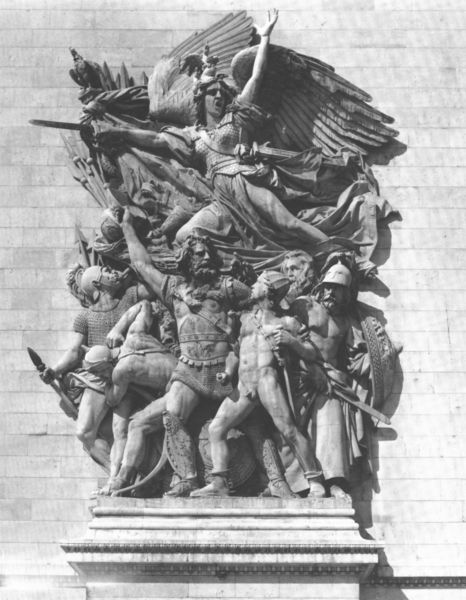
Titel: Der Aufbruch der Freiwilligen 1792
Künstler: Francois Rude
Standort: Paris, Arc de Triomphe de l’Etoile (EU - F - Ile-de-France)
Schlagwörter: adler, akt, feder, flügel, kampf, mann, nackt, nackter, frau, männer, schwarz, gebäude, tuch, haube, bart, architektur, sockel, stein, engel, skulptur, statue, relief, fassade, schuhe, mauer, figuren, krieg, schlacht, sturm, lanze, soldaten, plinthe, podest, muskulös, schild, panzer, stürmen, denkmal, schwert, waffen, helm, göttin, anführer, ruf, rüstung, sieg, rom, kapitell, fries, helme, sandale, harnisch, dynamisch, krieger, lanzen, speer, aufbruch, basis, kriegerisch, tunika, schrei, athene, pfeile, aufgetürmt, kriegerin, heroen, viktoria, arc de triomphe, rude, kettenhemd, voraus, eaffen, marsaillaise, beinschutz